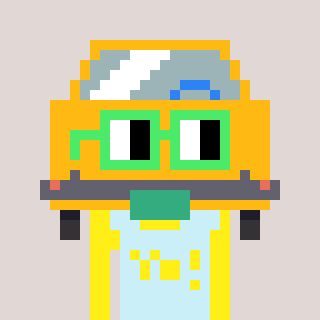
a pixel art character with square light green glasses, a taxi-shaped head and a cold-colored body on a warm background